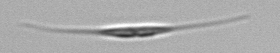
Label: Cylindrotheca